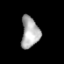
Tissue: prostate
Cell type: Epithelial cells
Senescence score: 0.3532
Nuclear area (px): 552
Mean DAPI intensity: 171.264